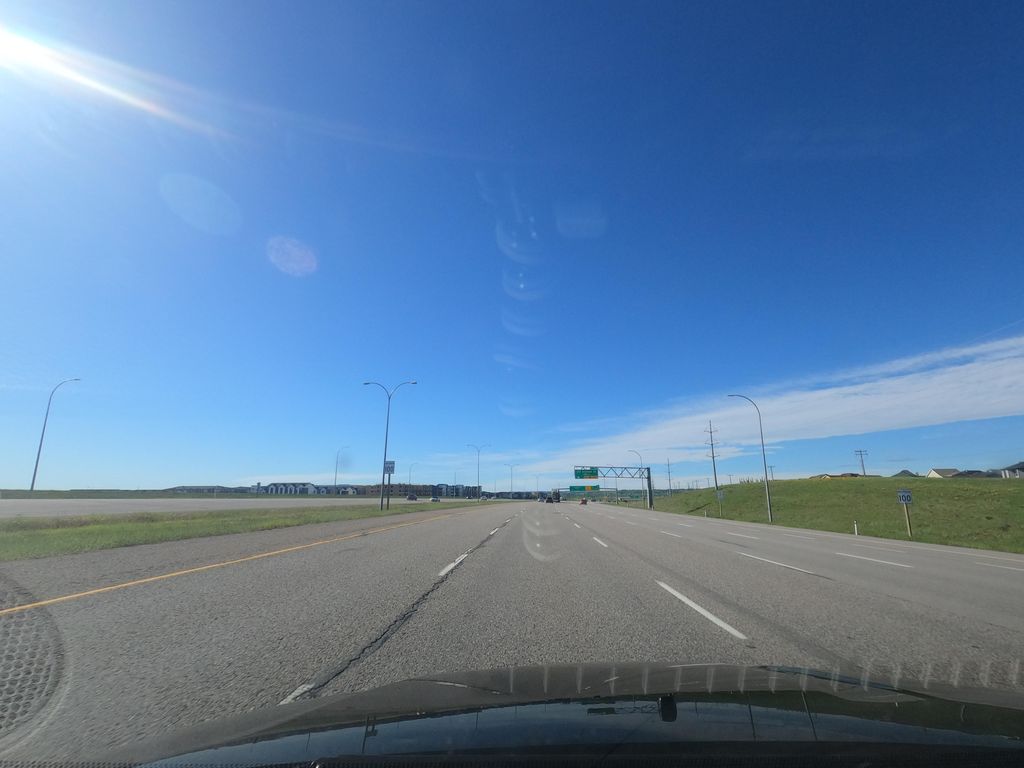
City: calgary